Question: Hello everybody I am check in the official webside of firebase how to retrieve all the documents from a collection but it gives me just 1 and it is not the first one not the last but somewhere in the middle and it is always the same object and I couldnt understand why it is so. Can you check and maybe see what I am doing wrong? I am always getting the document: "companion_live"
'''
private firestore: AngularFirestore;
constructor(private routingService: RoutingService, firestore: AngularFirestore) {
this.firestore = firestore;
}
async ngAfterViewInit() {
const citiesRef = this.firestore.firestore.collection('user');
const snapshot = await citiesRef.get();
snapshot.forEach((doc) => {
this.allTruckRoute.push(doc.id);
});
if (this.allTruckRoute.length > 0) {
this.allTruckRoute.forEach(route => this.trucks.push({id: route, selected: false} as SelectedTrucks));
}
}
'''
this is how my schema looks like:

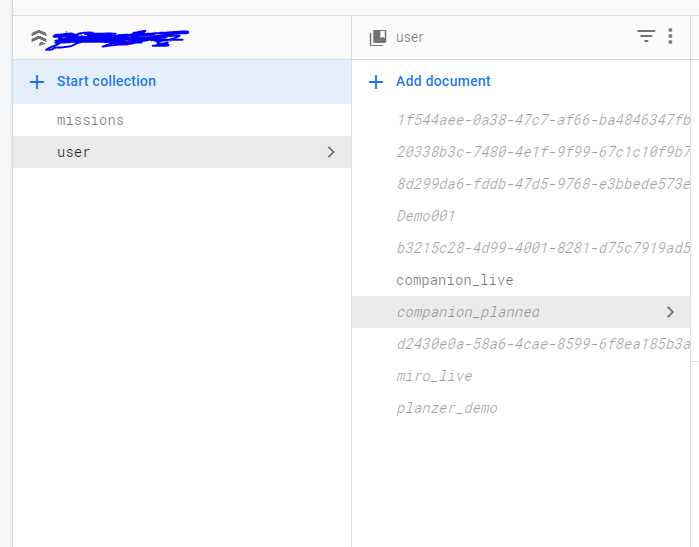
Answer: You are only getting one document because there is only one actual document in the users collection. The documents you see in italics are not actual documents at all. They are merely placeholders for missing documents that have subcollections. If you click into that "missing" document, you will see that it has no fields, but you are able to navigate further into its nested subcollections. These missing documents will disappear from the console when their subcollections are all removed.
The only document present is "companion_live", so that's the only one you will get from a query on users.
See also:
- <URL>